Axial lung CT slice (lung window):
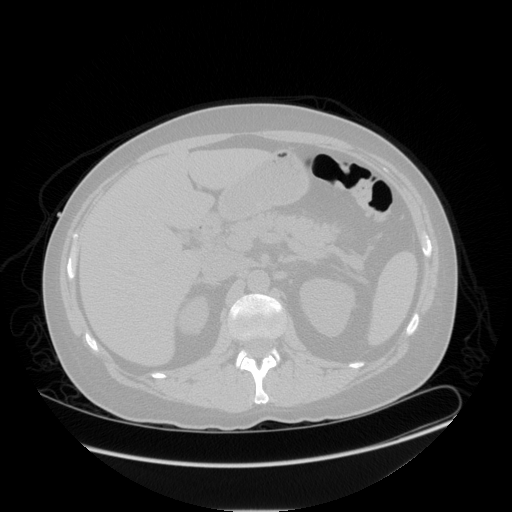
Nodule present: no